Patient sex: M
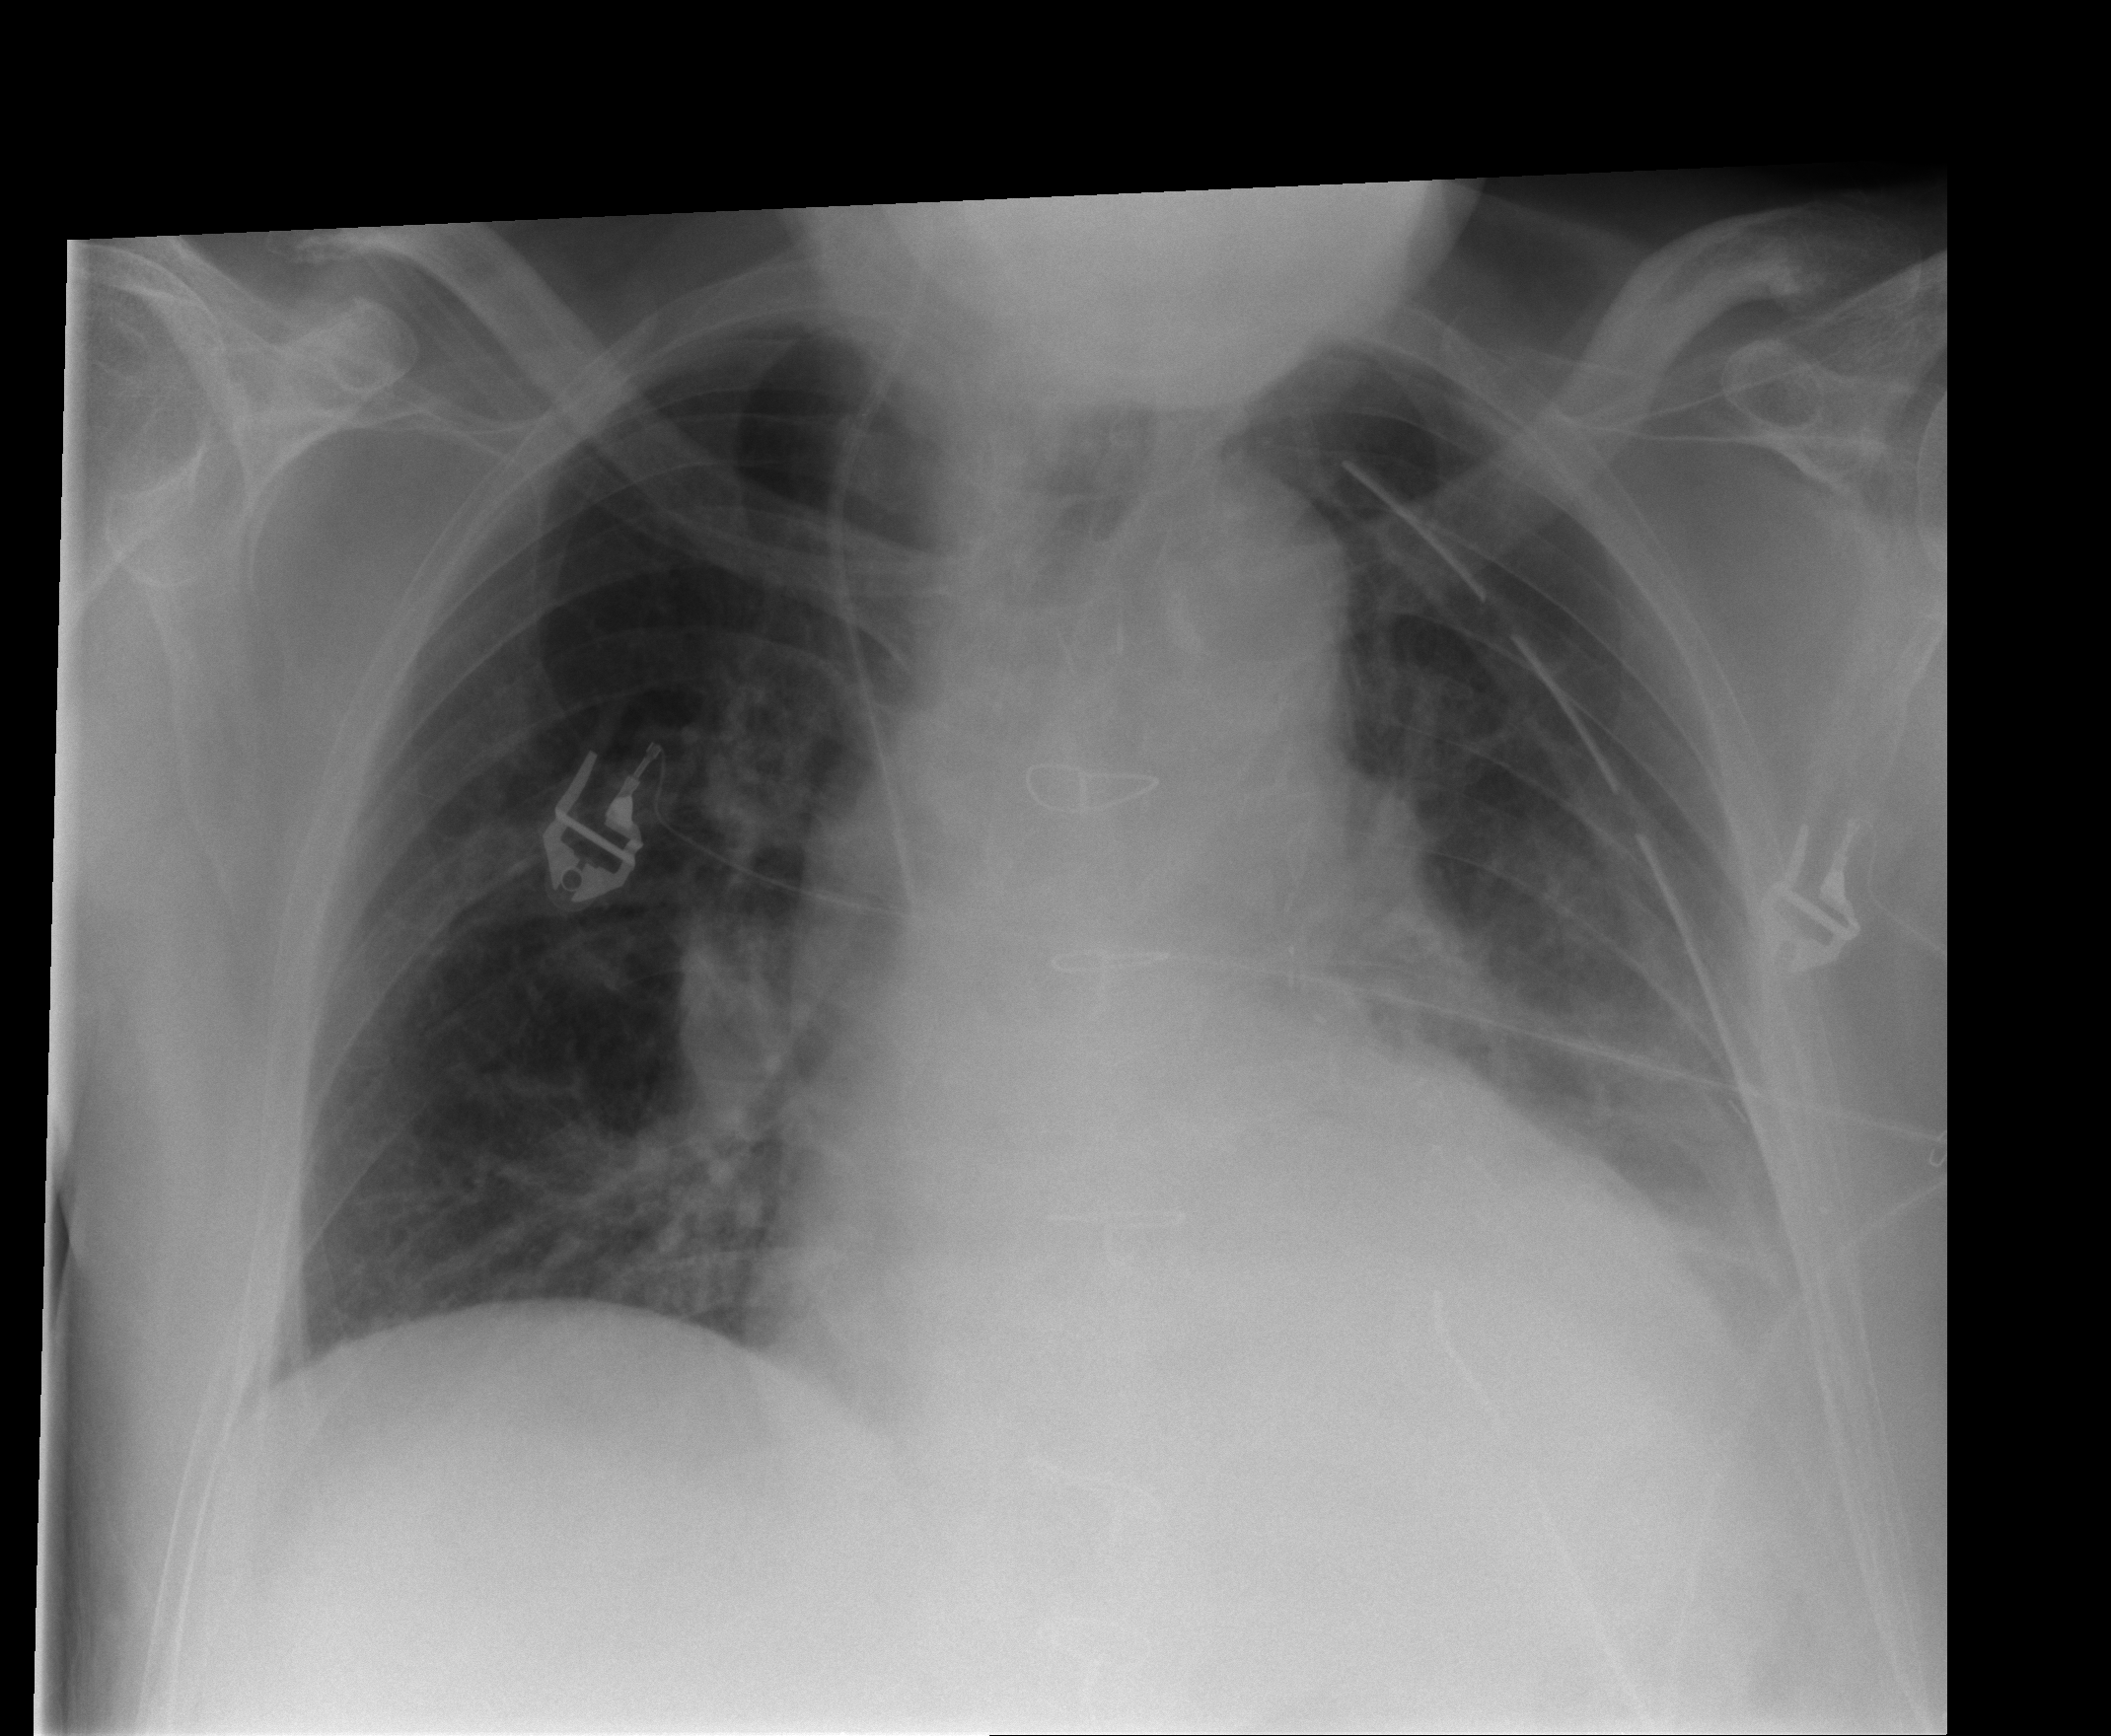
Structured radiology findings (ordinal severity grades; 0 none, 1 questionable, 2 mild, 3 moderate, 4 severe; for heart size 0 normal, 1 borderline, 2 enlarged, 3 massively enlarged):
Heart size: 2
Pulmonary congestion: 0
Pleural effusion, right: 0
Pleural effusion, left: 2
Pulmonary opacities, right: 1
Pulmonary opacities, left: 0
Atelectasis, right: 0
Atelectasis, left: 2